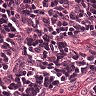
Metastatic tissue present: no